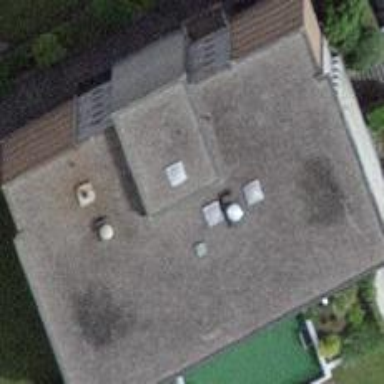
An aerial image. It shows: Building with flat roof made of gravel.